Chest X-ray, AP view. Patient: 44 years old, sex F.
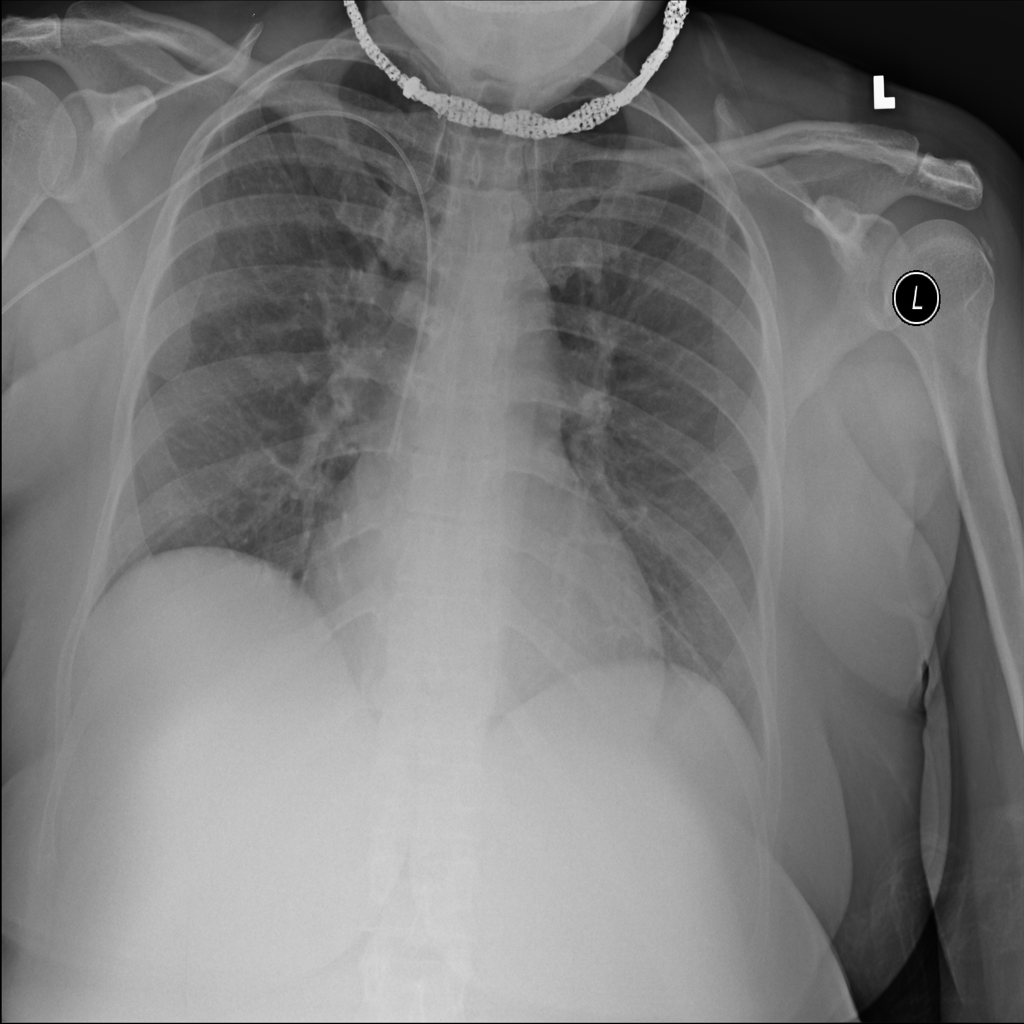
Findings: No Finding